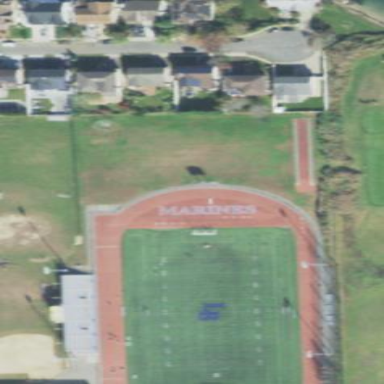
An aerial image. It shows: American football pitch.